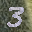
Label: 3